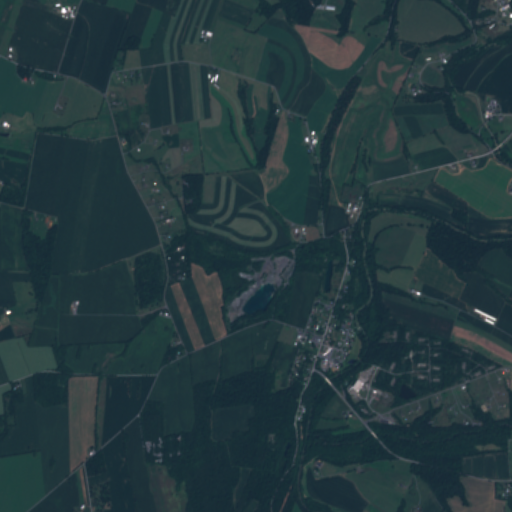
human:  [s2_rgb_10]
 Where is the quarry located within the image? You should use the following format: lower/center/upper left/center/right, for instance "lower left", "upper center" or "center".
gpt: The quarry is located in the center of the image.
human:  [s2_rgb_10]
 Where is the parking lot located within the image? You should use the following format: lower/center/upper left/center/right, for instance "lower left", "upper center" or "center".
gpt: There is no parking lot in the image.